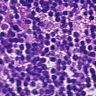
Metastatic tissue present: no